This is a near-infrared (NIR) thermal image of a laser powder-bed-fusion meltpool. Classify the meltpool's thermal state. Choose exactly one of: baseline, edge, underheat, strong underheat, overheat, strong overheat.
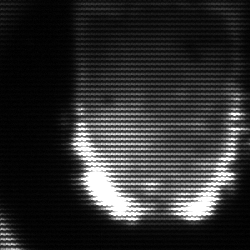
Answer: baseline